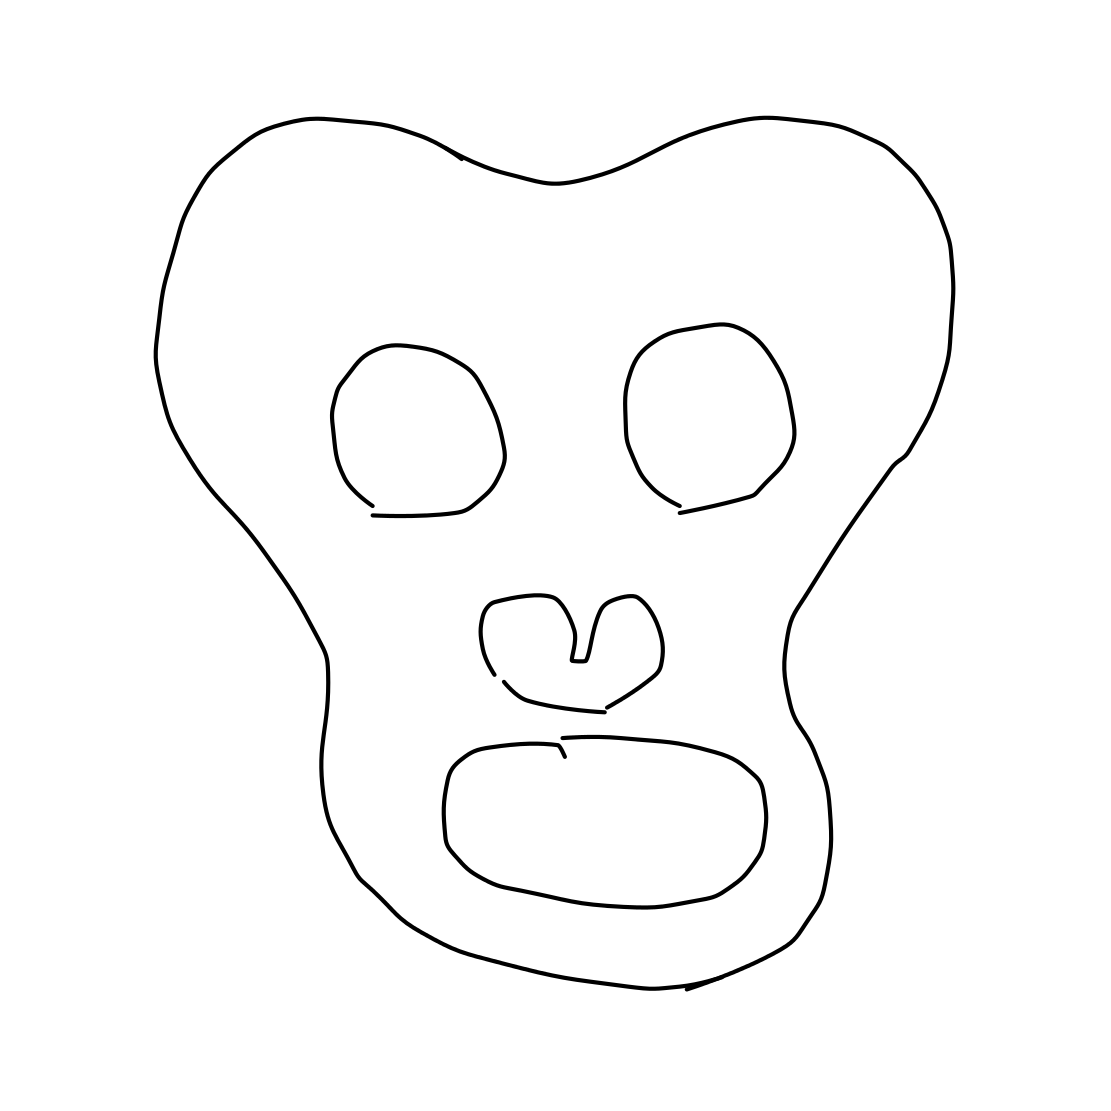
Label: skull